Question: I'm trying to create a custom styled text field for a client.
They want a trapezium shaped input field.
This is what I've done till now:
HTML
'<input type="text">'
CSS
'''
input{
background: #ccc;
color: #000;
border-bottom: 50px solid #ccc;
padding-top:5px;
border-left: 20px solid #fff;
border-right: 20px solid #fff;
height: 0px;
width: 200px;
}
'''
<URL>
Any idea on how or if it's possible to make something like this: .
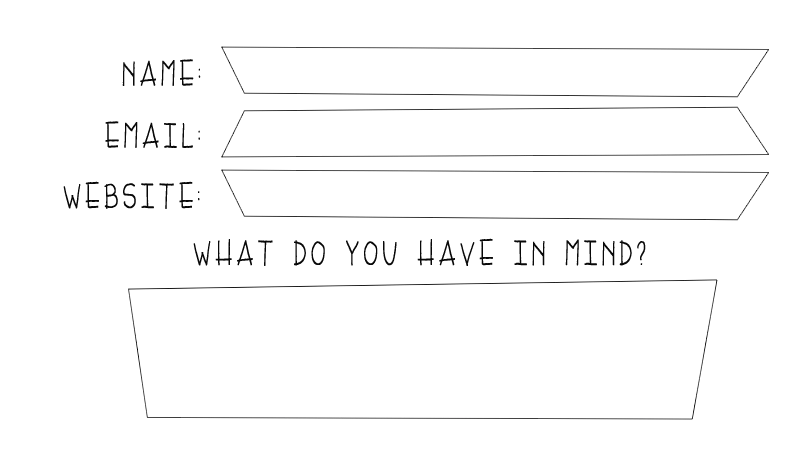
Answer: Something like this:
'''
<span class="outer">
<span class="inner">
<input type="text" value="test value" />
</span>
</span>
.outer {
display: inline-block;
border-bottom: 34px solid #000;
border-left: 20px solid transparent;
border-right: 20px solid transparent;
height: 0px;
}
.inner {
display: inline-block;
margin: 1px -18px -40px -18px;
border-bottom: 32px solid white;
border-left: 20px solid transparent;
border-right: 20px solid transparent;
height: 0px;
}
input
{
background: transparent;
border: none;
display: inline-block;
font-size: 130%;
}
'''
<URL>
The input itself doesn't contribute to the shape. It's only those two spans. You could use the input element itself for the inner shape, but since you need to add markup anyway, I think you might as well add two 'generic' trapezoid helper shapes and leave the input element untouched.
You'll need two to fake the border. This is needed, because the shape itself is created by adding a border, so the visible border is constructed by overlaying a slightly smaller shape onto the other.
The rest is tricks with negative margins to allow the inner shape to be positioned over the border of the outer shape. And of course using 'transparent' as a color, to prevent the 'negative space' of the inner shape to overwrite the outer shape.